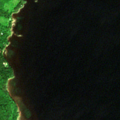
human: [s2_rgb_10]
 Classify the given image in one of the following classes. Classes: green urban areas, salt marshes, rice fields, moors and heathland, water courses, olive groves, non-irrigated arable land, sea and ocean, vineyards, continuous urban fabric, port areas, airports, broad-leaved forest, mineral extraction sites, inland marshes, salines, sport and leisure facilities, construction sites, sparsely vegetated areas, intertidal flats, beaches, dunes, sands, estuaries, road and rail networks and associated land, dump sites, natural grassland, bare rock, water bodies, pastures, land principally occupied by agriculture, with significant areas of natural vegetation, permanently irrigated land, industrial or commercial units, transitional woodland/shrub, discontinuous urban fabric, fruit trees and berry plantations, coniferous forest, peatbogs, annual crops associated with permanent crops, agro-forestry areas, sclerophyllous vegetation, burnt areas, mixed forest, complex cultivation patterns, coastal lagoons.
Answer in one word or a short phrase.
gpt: land principally occupied by agriculture, with significant areas of natural vegetation, coniferous forest, mixed forest, water bodies